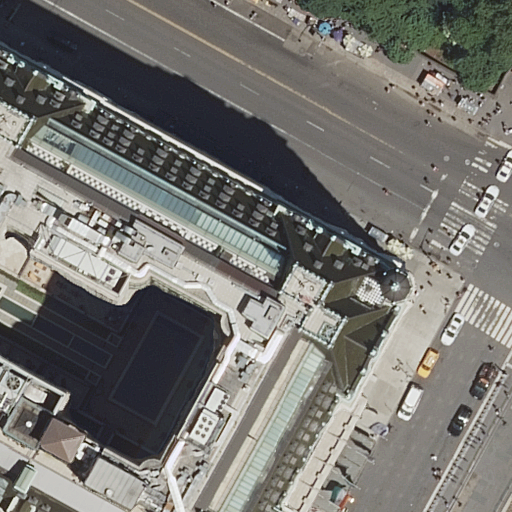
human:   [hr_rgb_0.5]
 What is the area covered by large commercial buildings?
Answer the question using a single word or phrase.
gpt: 0m2

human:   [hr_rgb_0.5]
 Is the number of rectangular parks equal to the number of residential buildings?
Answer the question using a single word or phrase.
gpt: no

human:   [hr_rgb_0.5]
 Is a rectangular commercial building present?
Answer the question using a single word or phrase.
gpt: no

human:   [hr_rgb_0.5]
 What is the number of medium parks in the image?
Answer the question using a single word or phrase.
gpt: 0

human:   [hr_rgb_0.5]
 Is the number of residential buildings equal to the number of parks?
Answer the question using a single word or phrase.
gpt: no

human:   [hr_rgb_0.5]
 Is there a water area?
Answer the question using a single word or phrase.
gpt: no

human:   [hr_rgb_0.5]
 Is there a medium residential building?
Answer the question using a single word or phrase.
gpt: no

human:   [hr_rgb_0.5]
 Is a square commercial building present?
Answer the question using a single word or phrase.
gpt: no

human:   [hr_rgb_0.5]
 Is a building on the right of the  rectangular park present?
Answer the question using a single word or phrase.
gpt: yes

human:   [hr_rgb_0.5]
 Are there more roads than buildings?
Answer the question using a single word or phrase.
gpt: yes

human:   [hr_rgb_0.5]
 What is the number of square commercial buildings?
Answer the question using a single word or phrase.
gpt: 0

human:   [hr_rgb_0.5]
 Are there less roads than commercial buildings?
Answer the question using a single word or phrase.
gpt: no

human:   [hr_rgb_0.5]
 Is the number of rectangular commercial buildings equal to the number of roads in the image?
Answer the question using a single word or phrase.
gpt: no

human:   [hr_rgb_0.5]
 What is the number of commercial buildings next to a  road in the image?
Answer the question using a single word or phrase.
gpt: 0

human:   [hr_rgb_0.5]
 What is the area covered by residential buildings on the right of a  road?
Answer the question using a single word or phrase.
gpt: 0m2

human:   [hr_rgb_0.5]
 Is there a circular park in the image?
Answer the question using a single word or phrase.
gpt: no

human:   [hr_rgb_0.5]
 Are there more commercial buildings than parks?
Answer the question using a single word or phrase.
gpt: no

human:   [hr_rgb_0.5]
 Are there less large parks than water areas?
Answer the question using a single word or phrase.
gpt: no

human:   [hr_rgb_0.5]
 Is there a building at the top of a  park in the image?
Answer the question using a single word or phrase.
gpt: no

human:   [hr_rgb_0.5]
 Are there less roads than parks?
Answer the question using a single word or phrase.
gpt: no

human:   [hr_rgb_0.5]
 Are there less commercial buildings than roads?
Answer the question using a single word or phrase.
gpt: yes

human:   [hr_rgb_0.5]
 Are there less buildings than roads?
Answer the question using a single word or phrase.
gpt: yes

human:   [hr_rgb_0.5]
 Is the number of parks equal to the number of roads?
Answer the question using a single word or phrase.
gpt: no

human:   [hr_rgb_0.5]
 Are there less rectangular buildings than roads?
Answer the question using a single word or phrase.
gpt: yes

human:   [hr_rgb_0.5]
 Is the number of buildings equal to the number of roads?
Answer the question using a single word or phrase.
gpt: no

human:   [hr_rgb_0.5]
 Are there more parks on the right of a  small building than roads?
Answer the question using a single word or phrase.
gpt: no

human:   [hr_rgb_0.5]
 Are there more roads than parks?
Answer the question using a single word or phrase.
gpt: yes

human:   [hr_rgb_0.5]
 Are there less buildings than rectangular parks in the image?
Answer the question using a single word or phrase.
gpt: no

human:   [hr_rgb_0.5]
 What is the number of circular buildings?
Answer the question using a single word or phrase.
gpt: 0

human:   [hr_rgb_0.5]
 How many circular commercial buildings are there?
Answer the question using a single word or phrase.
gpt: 0

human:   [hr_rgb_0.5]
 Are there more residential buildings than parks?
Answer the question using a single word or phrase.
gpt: no

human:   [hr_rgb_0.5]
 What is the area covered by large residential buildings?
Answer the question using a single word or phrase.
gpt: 0m2

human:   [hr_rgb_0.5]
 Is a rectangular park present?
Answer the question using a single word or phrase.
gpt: yes

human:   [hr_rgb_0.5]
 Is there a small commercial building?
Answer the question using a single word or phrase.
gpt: no

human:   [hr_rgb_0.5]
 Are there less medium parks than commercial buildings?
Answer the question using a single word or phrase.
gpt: no

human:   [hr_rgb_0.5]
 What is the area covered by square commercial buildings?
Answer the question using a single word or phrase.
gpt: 0m2